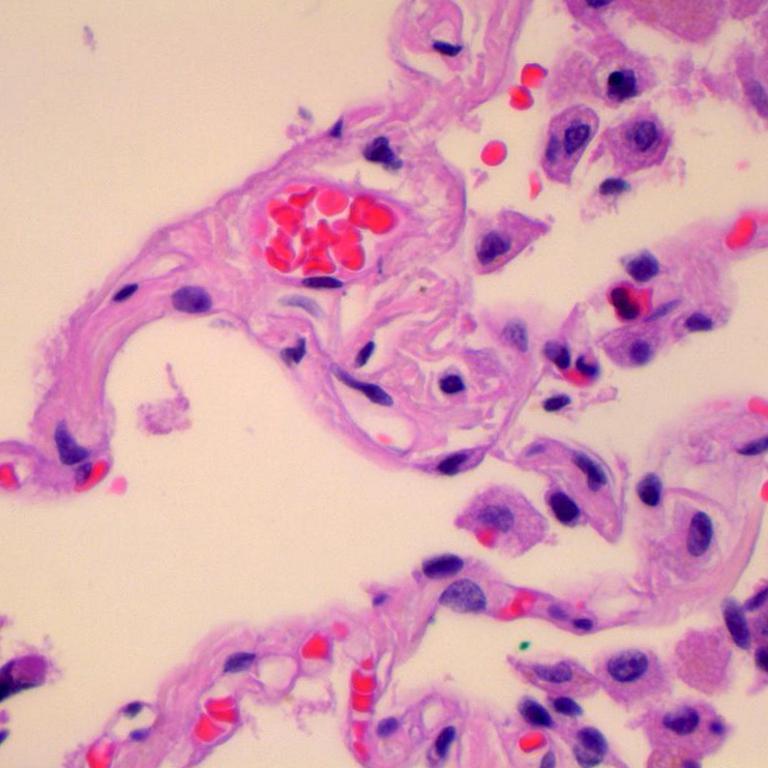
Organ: lung
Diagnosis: benign